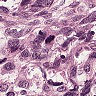
Metastatic tissue present: yes